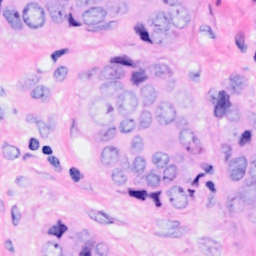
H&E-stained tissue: Breast